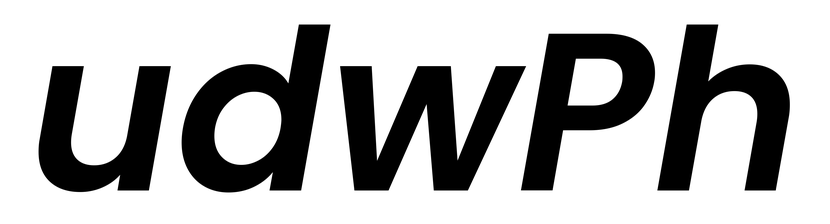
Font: Poppins-SemiBoldItalic